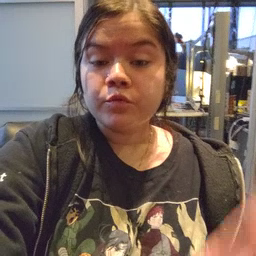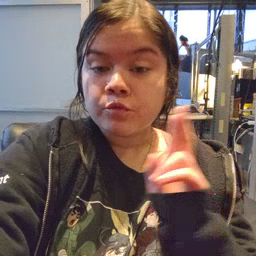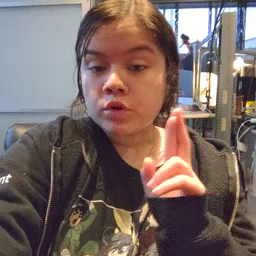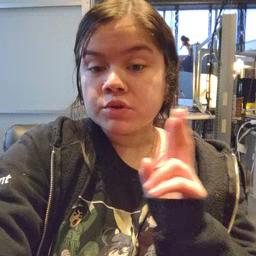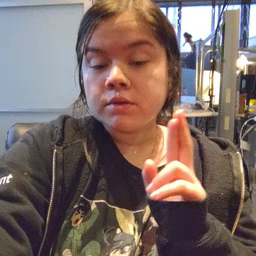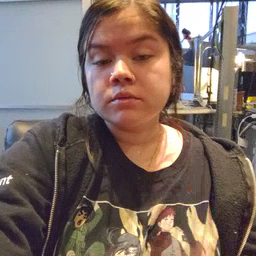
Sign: refrigerator